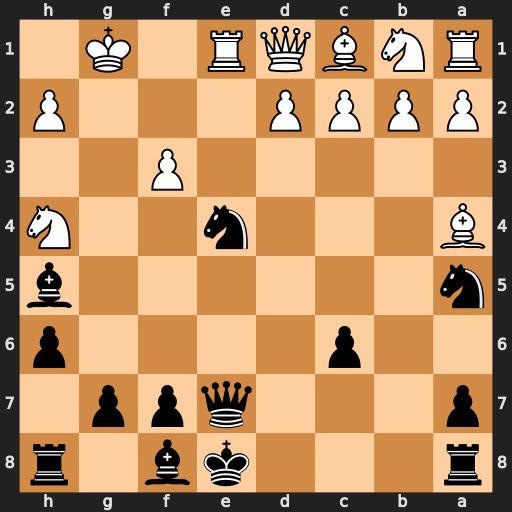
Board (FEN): r3kb1r/p3qpp1/2p4p/n6b/B3n2N/5P2/PPPP3P/RNBQR1K1
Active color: b
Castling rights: kq
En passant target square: -
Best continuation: Qxh4 Rxe4+ Qxe4 fxe4 Bxd1